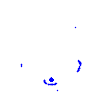
Particle: pion